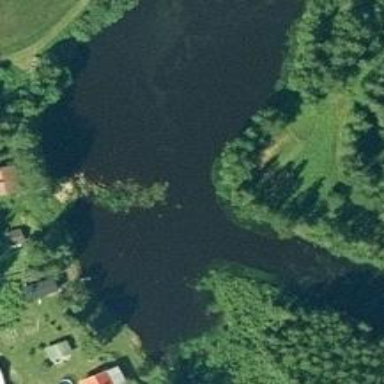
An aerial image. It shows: Beautiful view of river.